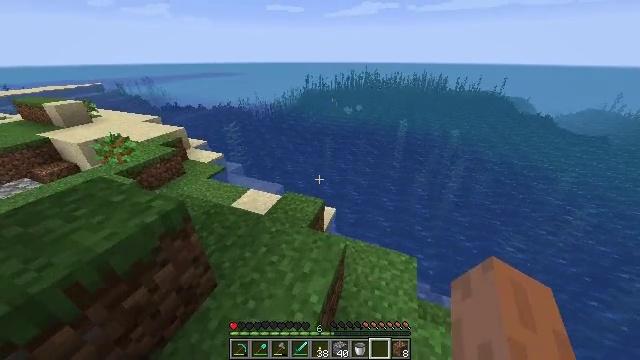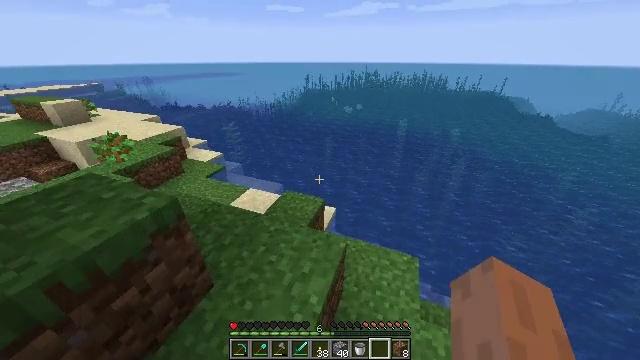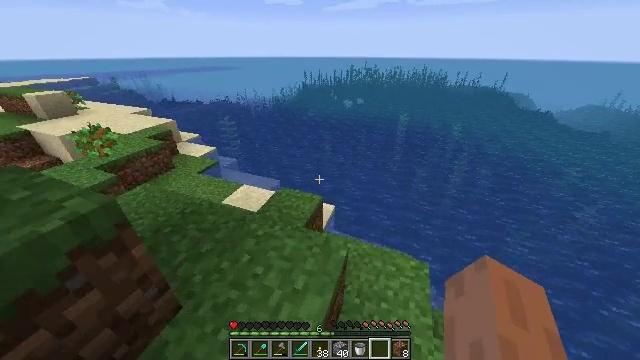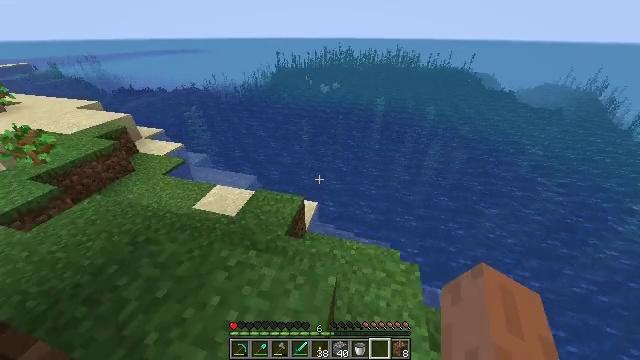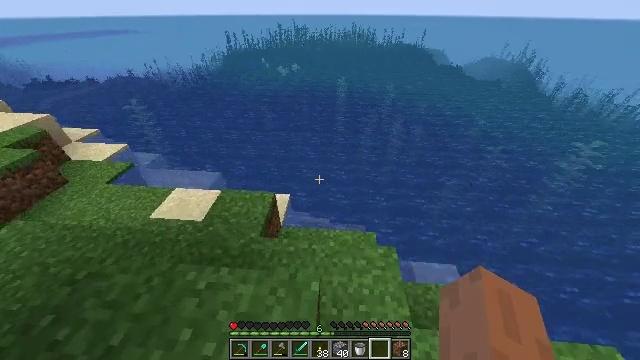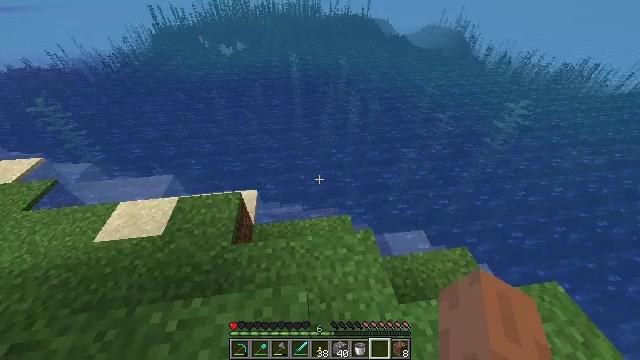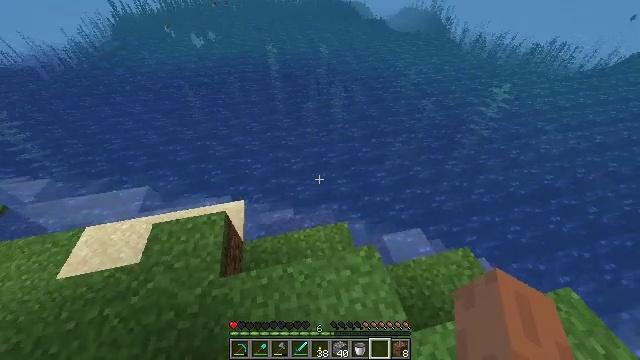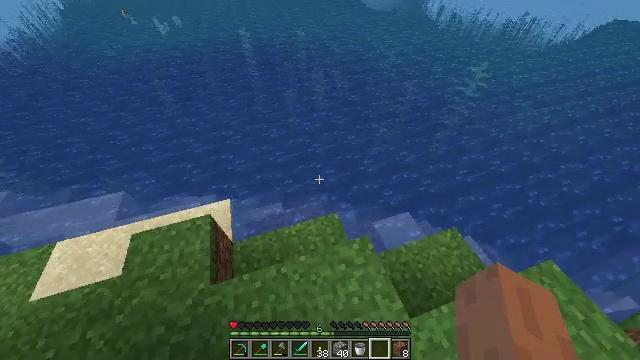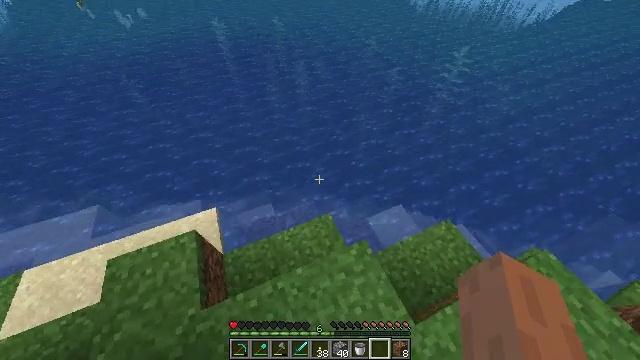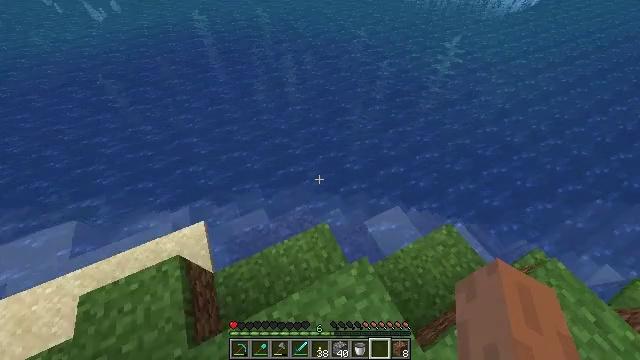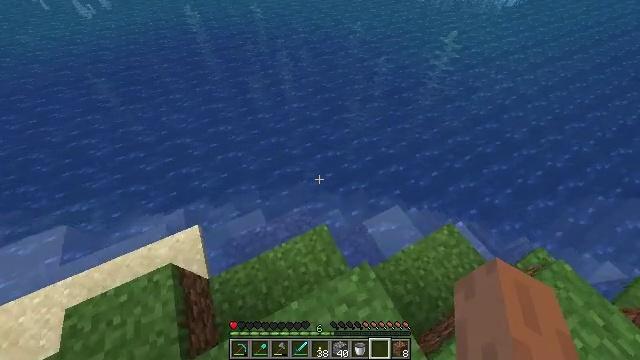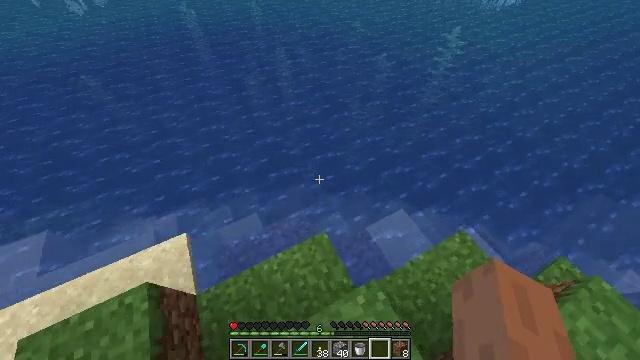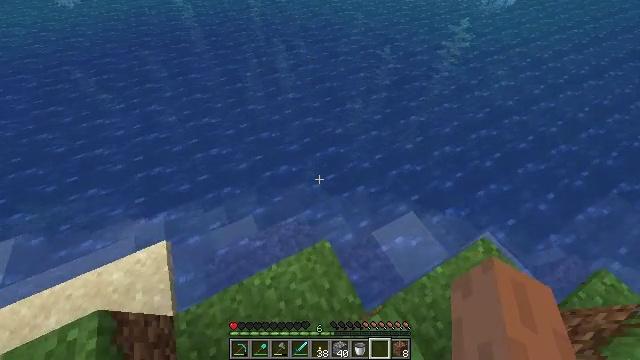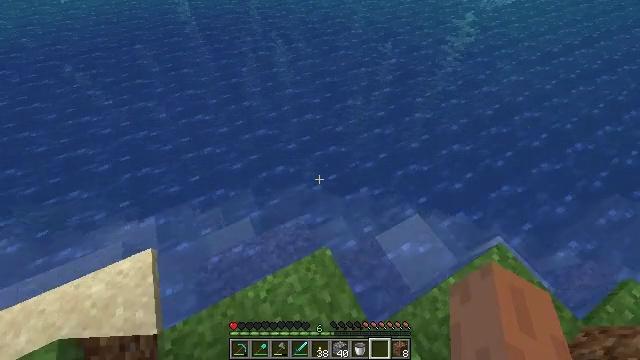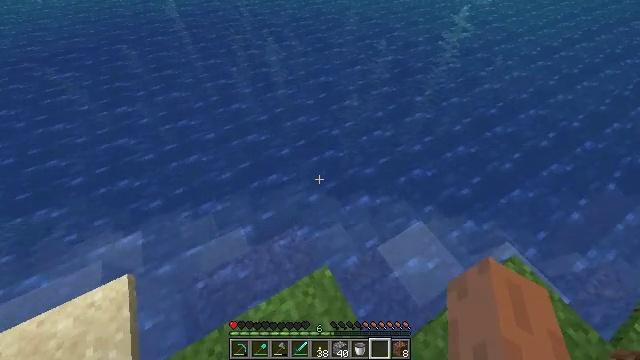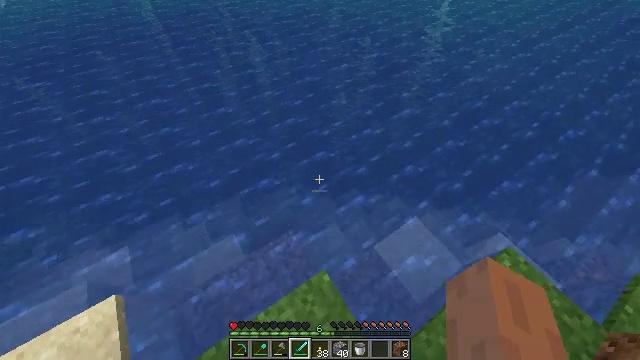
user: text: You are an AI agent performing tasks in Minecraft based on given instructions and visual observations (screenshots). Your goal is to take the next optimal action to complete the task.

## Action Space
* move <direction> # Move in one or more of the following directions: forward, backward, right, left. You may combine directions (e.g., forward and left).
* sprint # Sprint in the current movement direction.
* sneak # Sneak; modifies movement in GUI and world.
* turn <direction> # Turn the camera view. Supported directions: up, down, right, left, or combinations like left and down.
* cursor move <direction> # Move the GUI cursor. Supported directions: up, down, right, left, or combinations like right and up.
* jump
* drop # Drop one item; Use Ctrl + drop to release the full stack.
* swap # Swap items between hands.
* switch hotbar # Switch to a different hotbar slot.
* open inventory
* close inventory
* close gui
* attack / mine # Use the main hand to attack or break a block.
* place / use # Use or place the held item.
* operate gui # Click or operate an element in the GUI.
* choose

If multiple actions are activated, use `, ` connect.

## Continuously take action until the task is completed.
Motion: motion action
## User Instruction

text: Collect kelp plant from the sea.
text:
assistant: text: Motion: move forward, sprint
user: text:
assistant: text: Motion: move forward, sprint, turn down
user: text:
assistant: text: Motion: move forward, sprint, turn right and down
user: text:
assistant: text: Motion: move forward, sprint, turn right and down
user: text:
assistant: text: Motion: move forward, sprint, turn right and down
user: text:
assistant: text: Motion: move forward, sprint, turn right and down
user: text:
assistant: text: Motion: move forward, sprint, turn right and down
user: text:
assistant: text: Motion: move forward, sprint, turn right and down
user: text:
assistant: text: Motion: move forward, sprint, turn right and down
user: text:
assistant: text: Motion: move forward, sprint, turn right
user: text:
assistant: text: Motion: move forward, sprint
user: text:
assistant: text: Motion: move forward, sprint
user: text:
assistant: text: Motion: move forward, sprint
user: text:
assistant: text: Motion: move forward, sprint, turn right
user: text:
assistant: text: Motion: move forward, sprint, turn right, switch to hotbar 4
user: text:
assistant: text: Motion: move forward, sprint, turn right, switch to hotbar 4
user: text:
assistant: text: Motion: move forward, sprint, turn right, switch to hotbar 4
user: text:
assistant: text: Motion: move forward, sprint, turn right, switch to hotbar 4
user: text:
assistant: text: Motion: move forward, sprint, turn right, switch to hotbar 4
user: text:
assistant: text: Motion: move forward, sprint, turn right
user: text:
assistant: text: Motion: move forward, sprint, turn right and up
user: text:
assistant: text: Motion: move forward, sprint, turn up
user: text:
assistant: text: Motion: move forward, sprint
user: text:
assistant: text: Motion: move forward, sprint
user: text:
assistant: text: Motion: move forward, sprint
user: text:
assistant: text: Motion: move forward, sprint
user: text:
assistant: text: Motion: move forward, sprint
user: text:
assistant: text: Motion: move forward, sprint
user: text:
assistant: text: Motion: move forward, sprint, turn left
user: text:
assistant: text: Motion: move forward, sprint